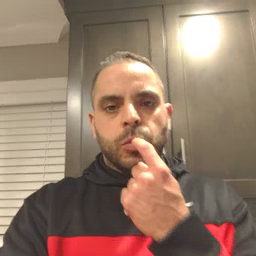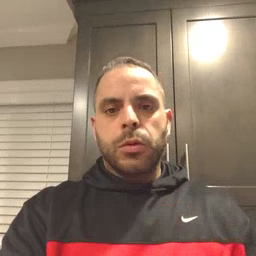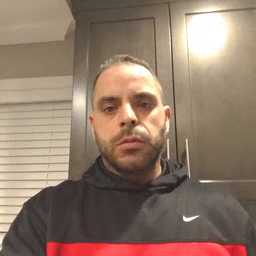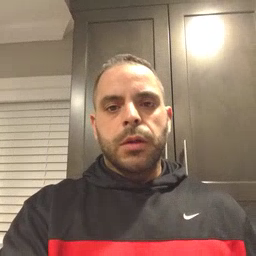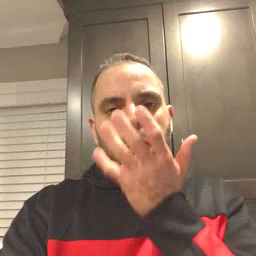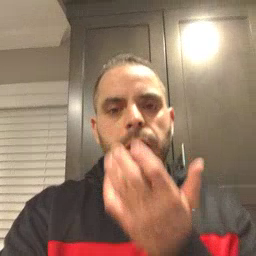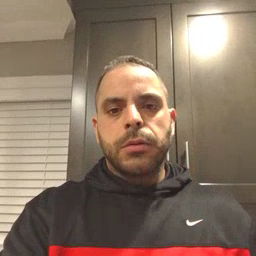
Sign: grass